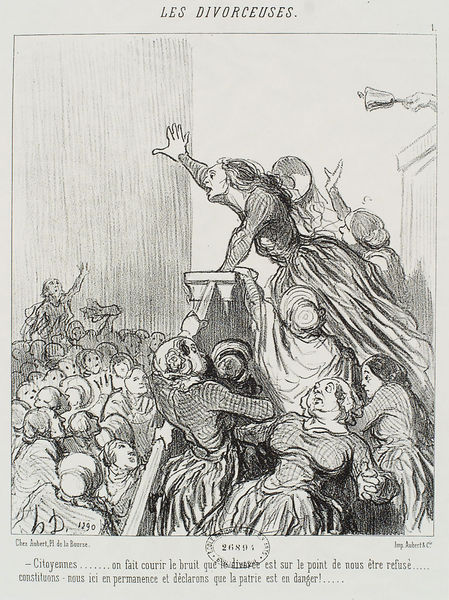
Titel: Citoyennes... on fait courir le bruit que le divorce est sur le point de nous être refusé... constituons nous ici en permanence et déclarons que la patrie est en danger!...; aus der Serie: Les Divorceuses
Künstler: Honoré Daumier
Institution: Paris, École Nationale Supérieure des Beaux-Arts
Schlagwörter: hand, weiß, frauen, menschen, busen, frankreich, frau, grau, kleid, köpfe, schwarz, zeichnung, leute, menge, versammlung, gericht, wand, arm, bild, signatur, schrift, rede, grafik, graphik, französisch, treppe, aufruhr, streit, bürger, menschenmenge, pult, daumier, glocke, hilfe, schreien, kupferstich, strecken, legende, hexe, rufen, winken, einspruch, les, rednerpult, arm#, divorceuses, demonstartion, 2689, 16895, 26895,26893, 26895, 26893, geschieden, aiufstand